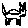
Label: cat